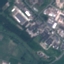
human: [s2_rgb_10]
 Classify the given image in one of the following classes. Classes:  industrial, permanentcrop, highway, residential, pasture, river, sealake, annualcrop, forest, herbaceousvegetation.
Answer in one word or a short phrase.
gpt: Industrial